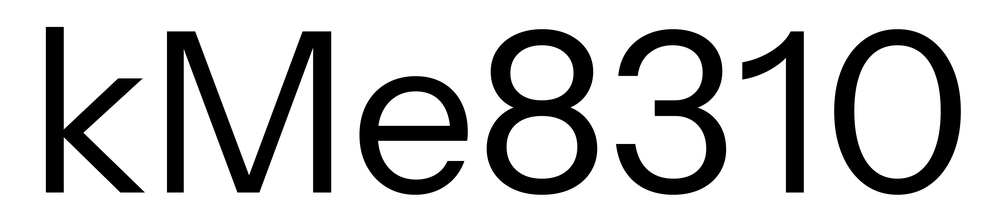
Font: InstrumentSans_Regular